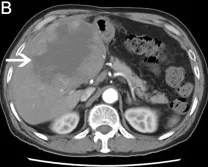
Abdominal magnetic resonance imaging (MRI)/computed tomography (CT) scans before and after apatinib therapy. Before apatinib treatment, a CT scan showed a mass with cystic and solid masses. Arterial phase.
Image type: radiology (ct)